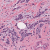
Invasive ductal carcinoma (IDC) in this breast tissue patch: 1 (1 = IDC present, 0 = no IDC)